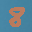
Label: 8